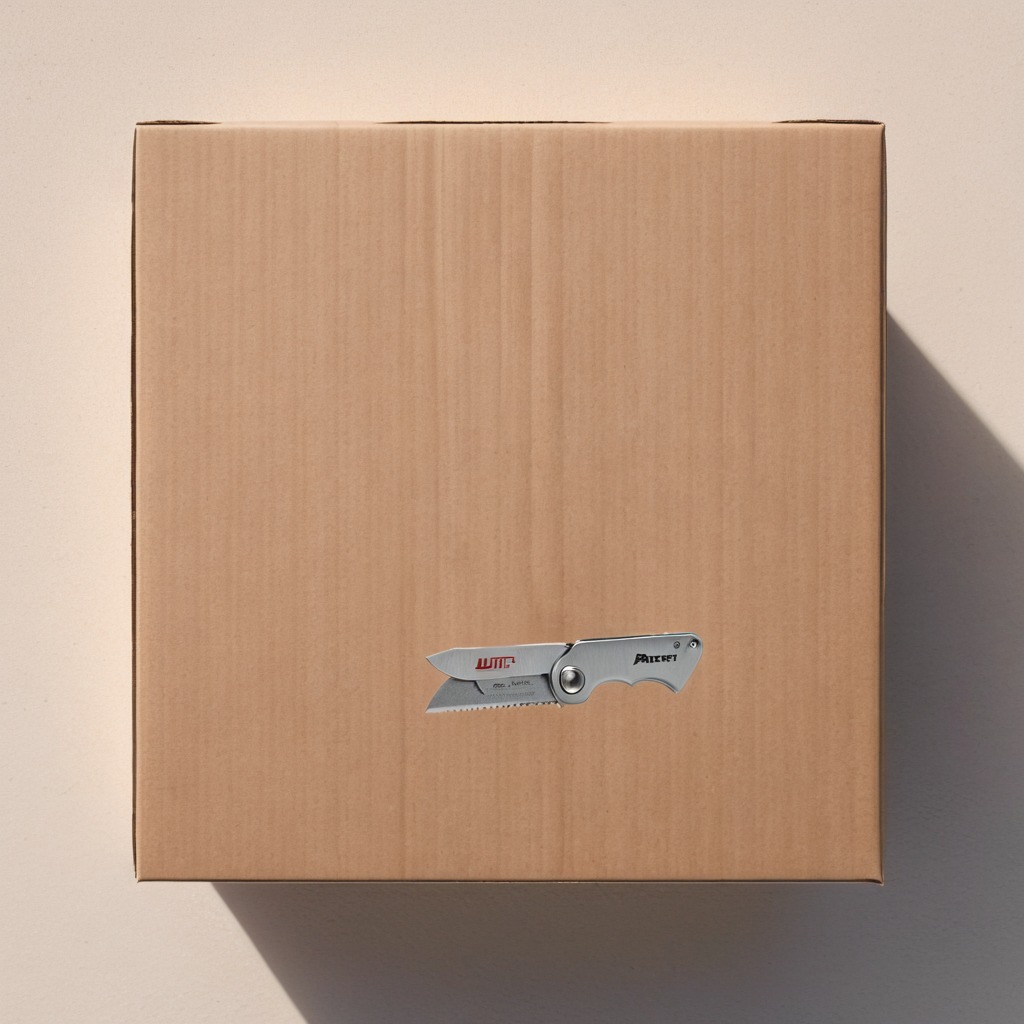
A utility knife is lying on the cardboard box surface.